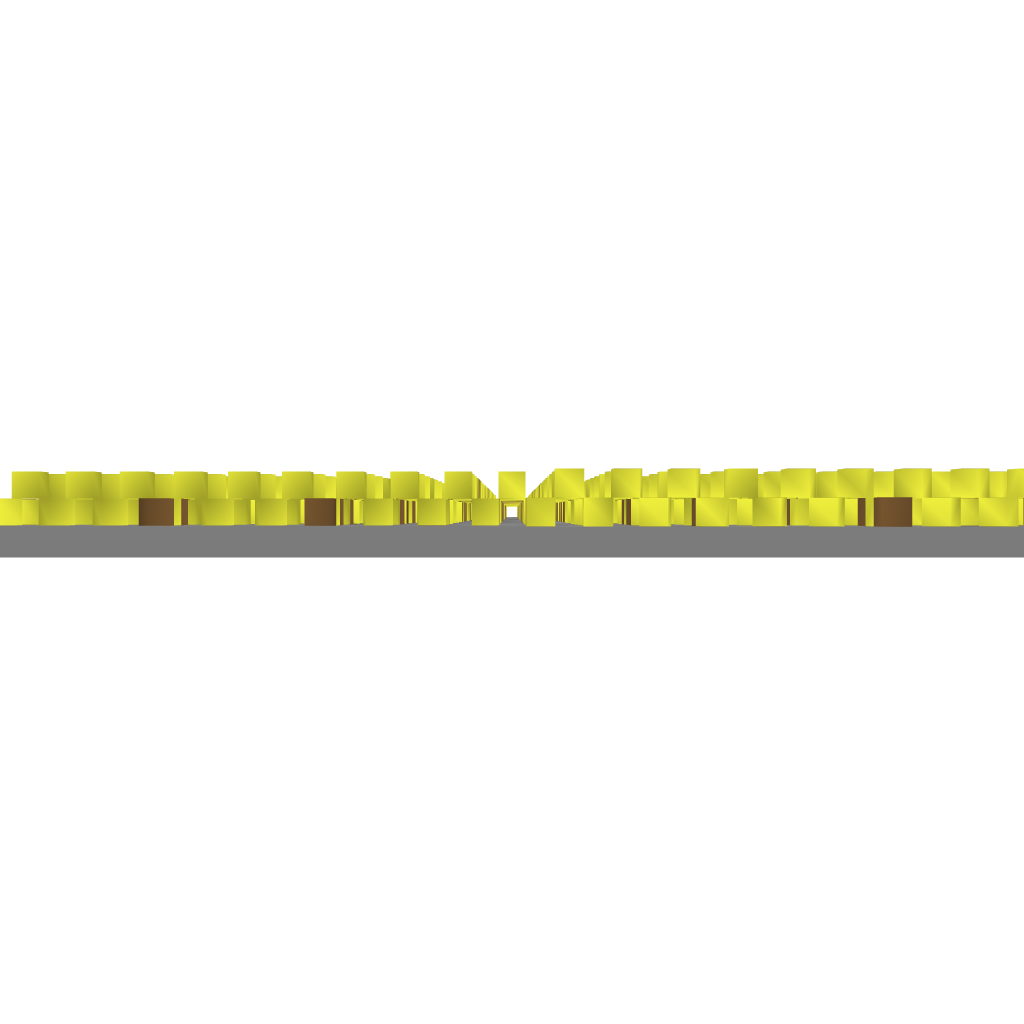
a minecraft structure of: Skyrim theme note blocks bad low quality